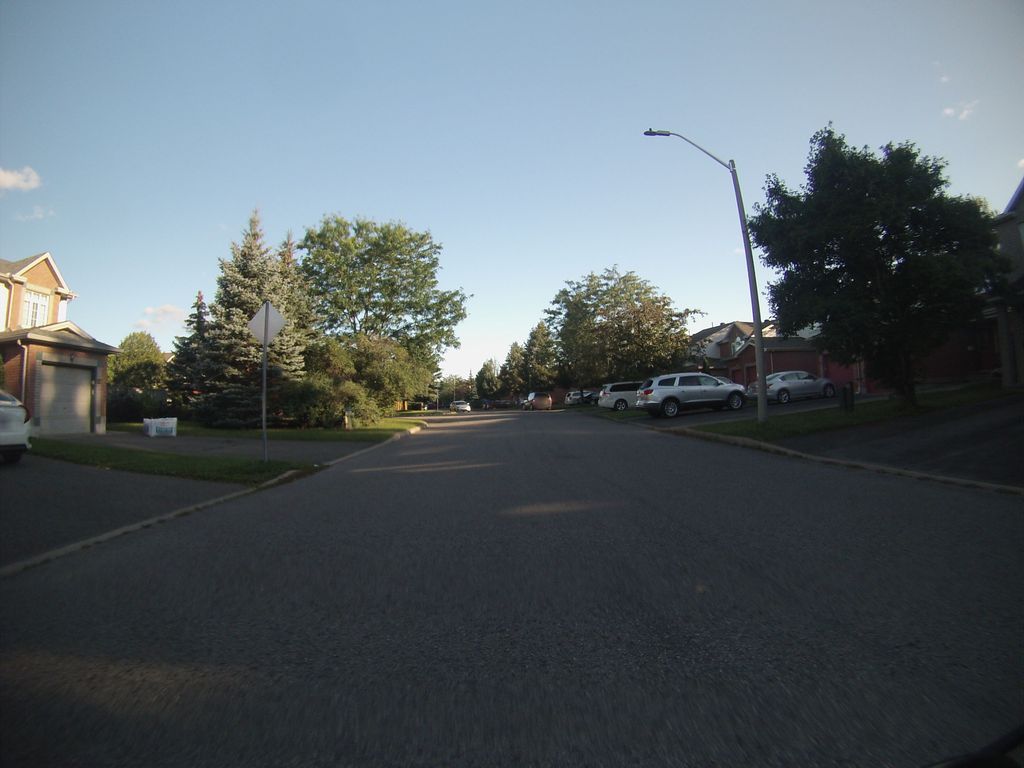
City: ottawa-gatineau